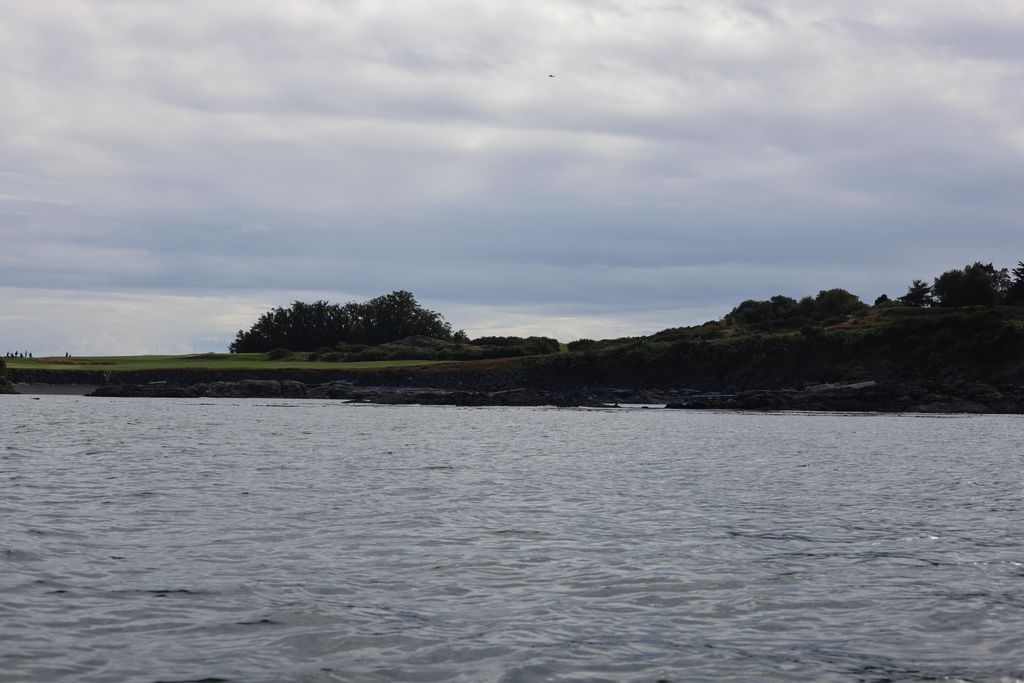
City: victoria